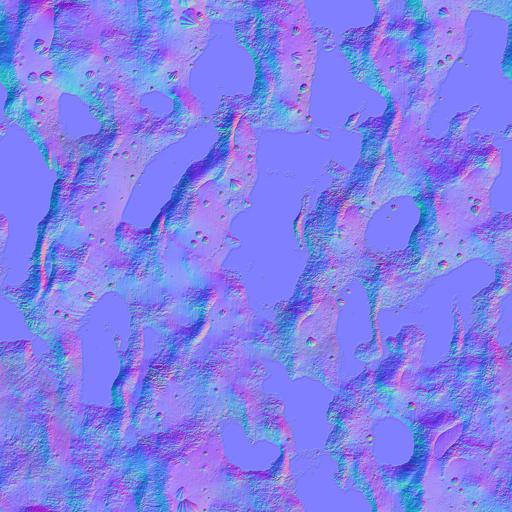
ground mud puddle